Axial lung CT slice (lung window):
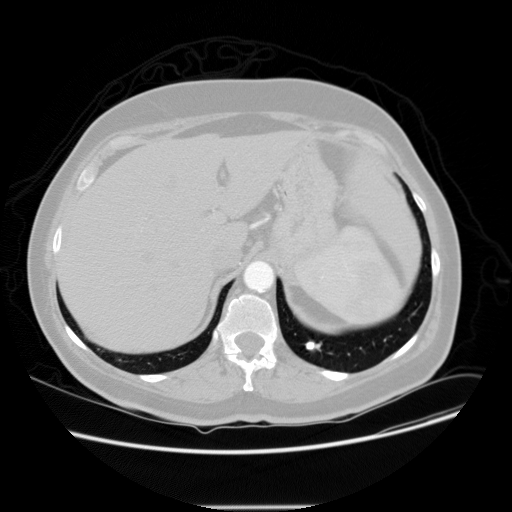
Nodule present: yes
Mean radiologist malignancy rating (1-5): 2